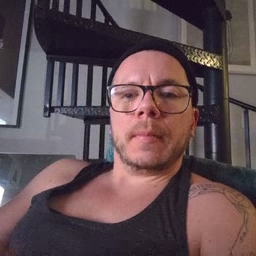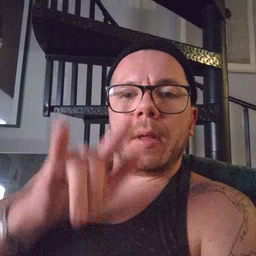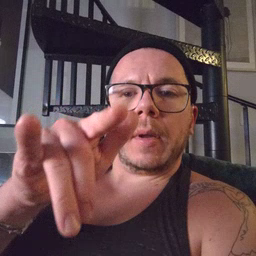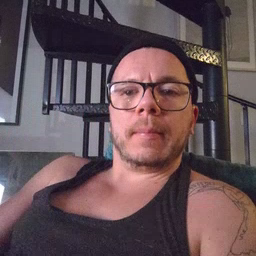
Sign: airplane